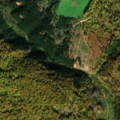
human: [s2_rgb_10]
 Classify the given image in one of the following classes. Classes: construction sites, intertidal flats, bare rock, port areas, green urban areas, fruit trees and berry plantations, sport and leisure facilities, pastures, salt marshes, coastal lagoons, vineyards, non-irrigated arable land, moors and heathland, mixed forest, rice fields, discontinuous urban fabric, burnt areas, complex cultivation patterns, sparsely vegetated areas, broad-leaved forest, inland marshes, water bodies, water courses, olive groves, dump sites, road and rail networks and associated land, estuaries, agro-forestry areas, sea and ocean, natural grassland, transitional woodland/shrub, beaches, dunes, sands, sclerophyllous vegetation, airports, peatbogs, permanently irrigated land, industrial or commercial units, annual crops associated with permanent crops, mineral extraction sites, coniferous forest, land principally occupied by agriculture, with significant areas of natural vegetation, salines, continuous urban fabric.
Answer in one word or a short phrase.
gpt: land principally occupied by agriculture, with significant areas of natural vegetation, broad-leaved forest, coniferous forest